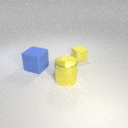
small yellow rubber cube to the right of large blue rubber cube